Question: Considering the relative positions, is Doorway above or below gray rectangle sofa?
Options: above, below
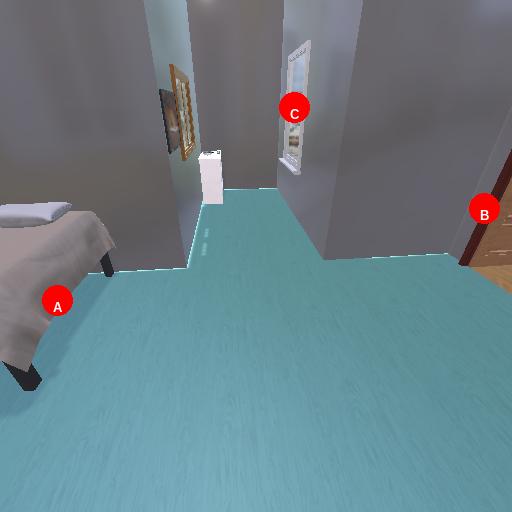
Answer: above